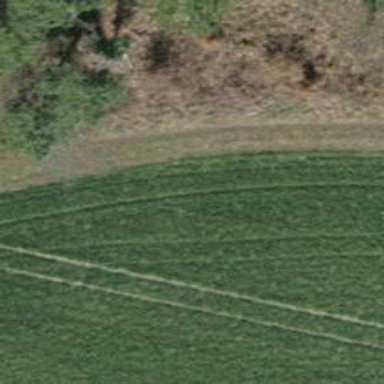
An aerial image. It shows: Grass track with grade4 quality surface.